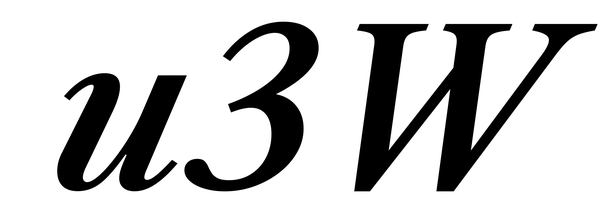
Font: LibreCaslonText-Italic_SemiBold_Italic